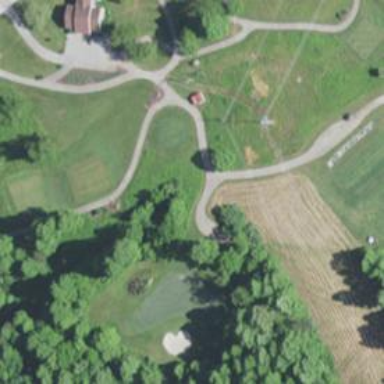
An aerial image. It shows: Path for both roads and golfers.